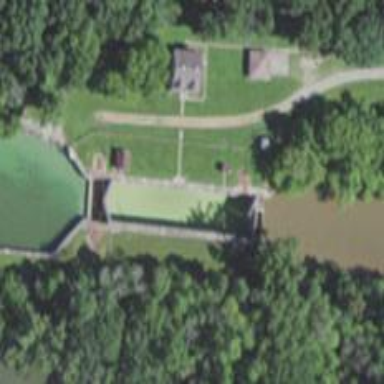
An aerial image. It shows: Lock gate along waterway.